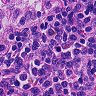
Metastatic tissue present: no